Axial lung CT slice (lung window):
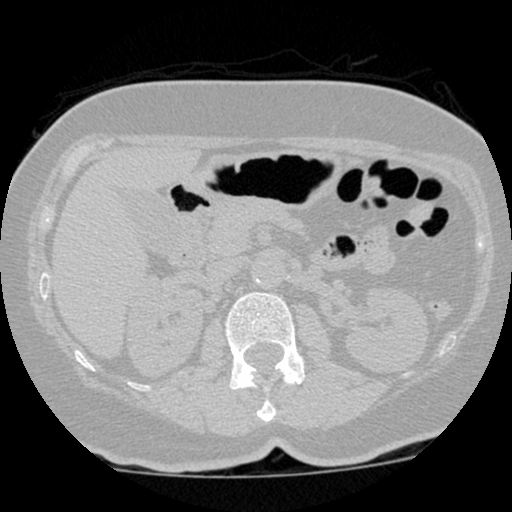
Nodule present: no